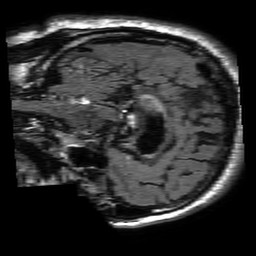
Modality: FLAIR
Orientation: sagittal
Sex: male
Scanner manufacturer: philips
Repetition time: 11 s
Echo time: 0.125 s